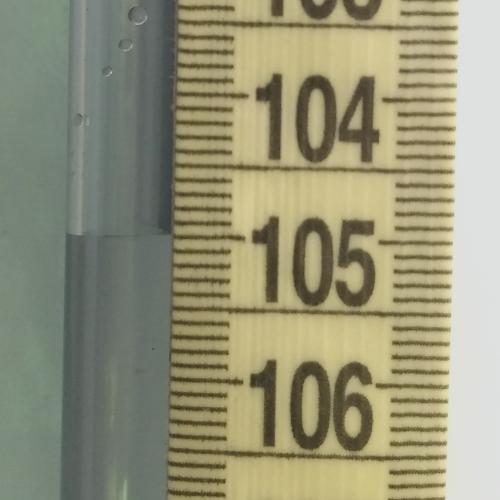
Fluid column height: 105.0 cm